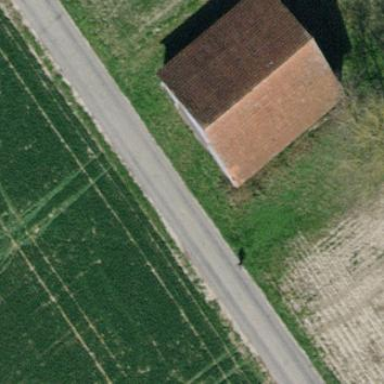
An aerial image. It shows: Shed.